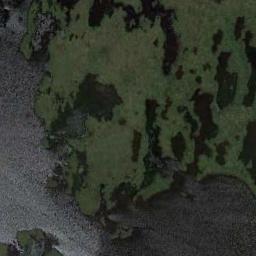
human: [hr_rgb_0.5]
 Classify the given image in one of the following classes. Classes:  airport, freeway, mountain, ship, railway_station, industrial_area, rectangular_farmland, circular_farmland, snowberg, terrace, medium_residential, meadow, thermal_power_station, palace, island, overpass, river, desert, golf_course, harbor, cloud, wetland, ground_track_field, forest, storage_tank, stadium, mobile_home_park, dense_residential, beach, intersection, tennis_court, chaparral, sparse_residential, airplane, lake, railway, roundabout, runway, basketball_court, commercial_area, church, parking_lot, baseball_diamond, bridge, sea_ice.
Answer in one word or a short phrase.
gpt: wetland